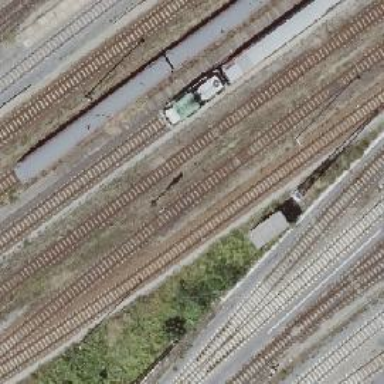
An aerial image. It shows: Railway signal.